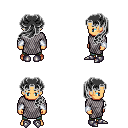
a pixel art fantasy rpg character, male body template, human, tanned skin, chain mail, teal pants, gray princess hairstyle, white cloth bracers, metal boots, four views (front, back, left, right), 2x2 character sprite sheet, small pixel art, hard edges, no anti-aliasing